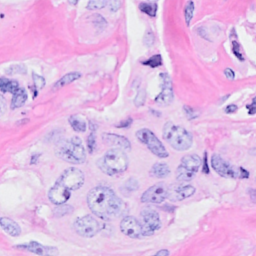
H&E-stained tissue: Breast